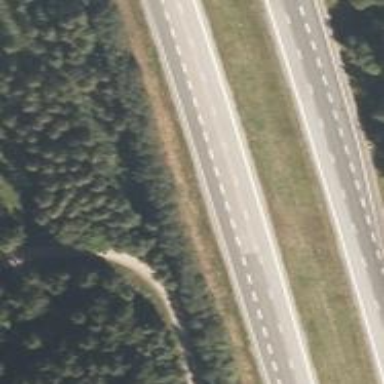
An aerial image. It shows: View of motorway.